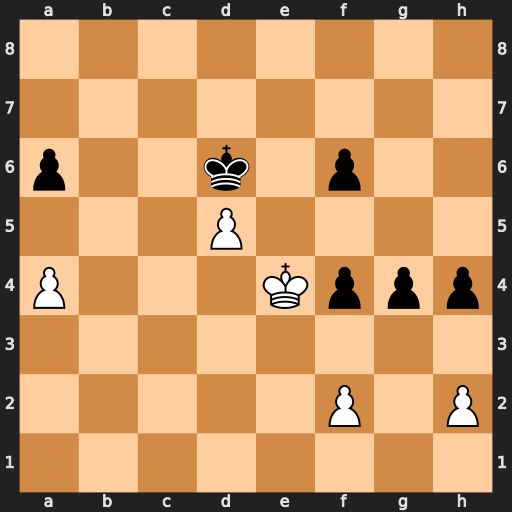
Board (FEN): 8/8/p2k1p2/3P4/P3Kppp/8/5P1P/8
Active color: w
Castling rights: -
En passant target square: -
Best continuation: Kxf4 Kxd5 Kxg4